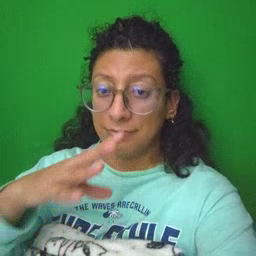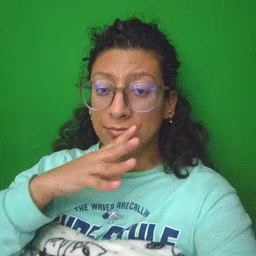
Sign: talk